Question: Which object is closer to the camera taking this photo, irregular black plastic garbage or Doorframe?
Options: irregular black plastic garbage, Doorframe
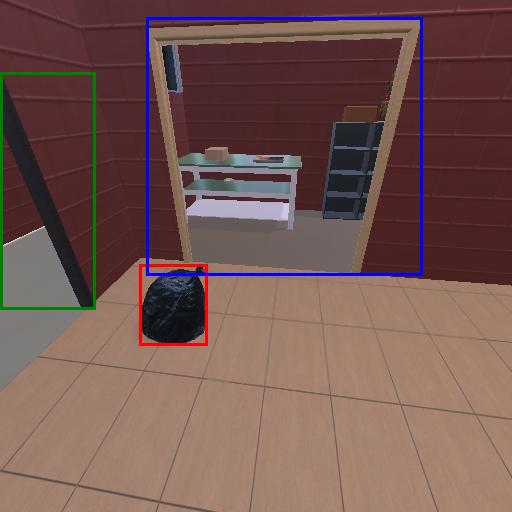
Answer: irregular black plastic garbage